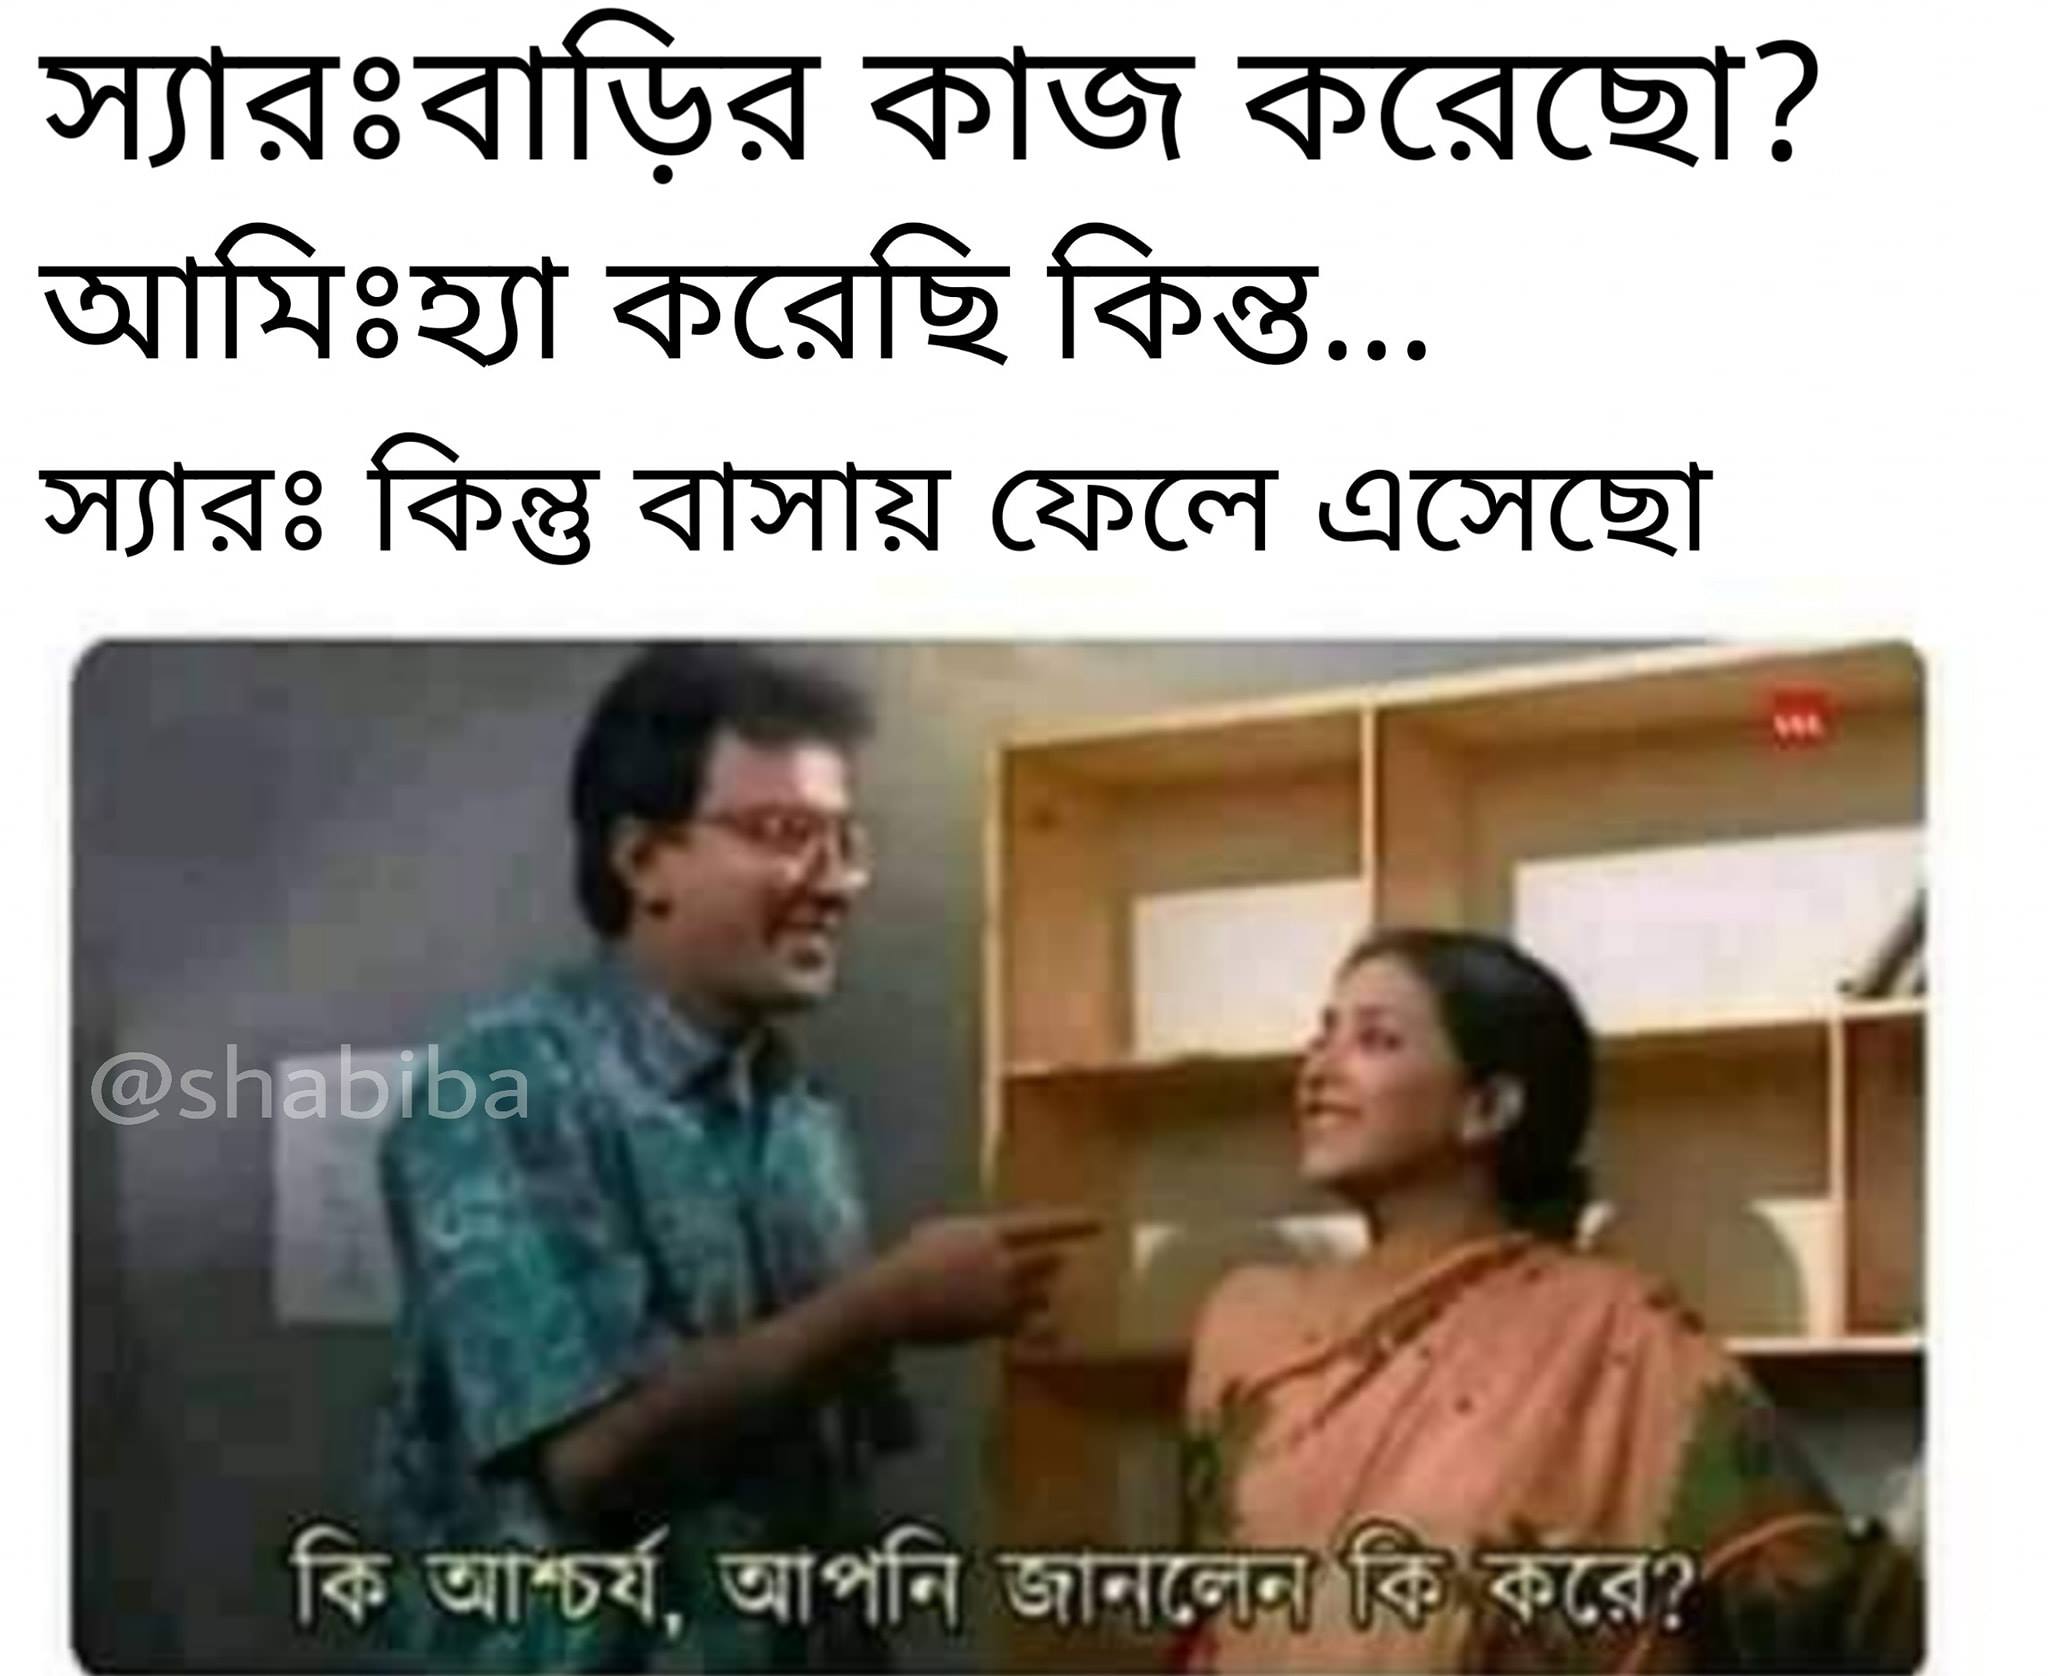
Text: স্যার: বাড়ির কাজ করেছো ? আমি: হ্যা করেছি কিন্তু... স্যার: কিন্তু বাসায় ফেলে এসেছো কি আশ্চর্য, আপনি জানলেন কি করে
Label: Non Hate